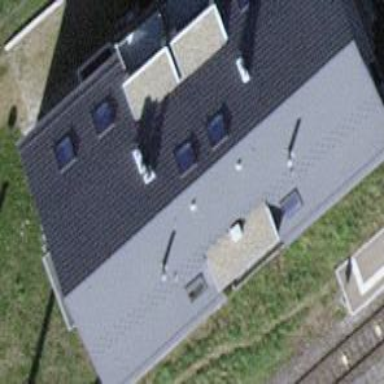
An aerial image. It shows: Gabled roof apartments building.